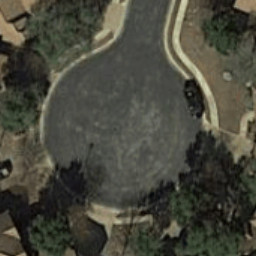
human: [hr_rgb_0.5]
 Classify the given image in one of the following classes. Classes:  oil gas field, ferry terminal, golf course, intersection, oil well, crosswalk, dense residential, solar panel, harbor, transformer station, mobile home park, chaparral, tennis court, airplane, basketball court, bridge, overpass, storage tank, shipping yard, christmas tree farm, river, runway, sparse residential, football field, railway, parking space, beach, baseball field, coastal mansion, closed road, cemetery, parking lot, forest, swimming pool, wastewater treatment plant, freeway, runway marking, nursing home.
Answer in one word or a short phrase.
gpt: closed road